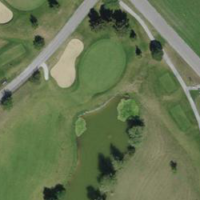
EUNIS habitat code: 53
Species observed at this site:
Geronticus eremita